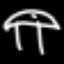
Label: mushroom